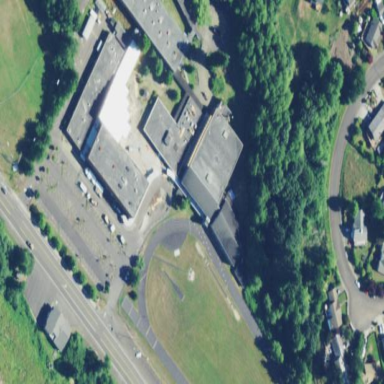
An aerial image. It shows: School.